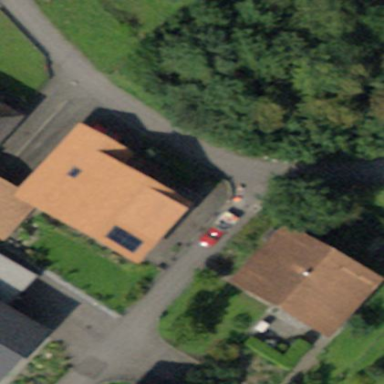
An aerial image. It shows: Residential building.